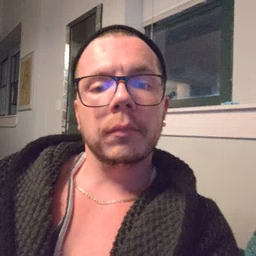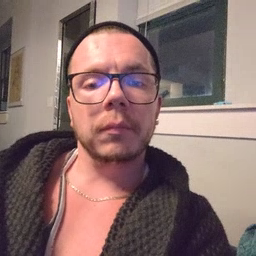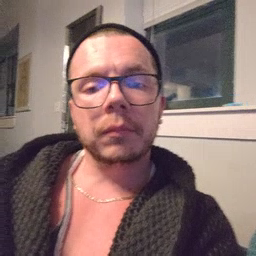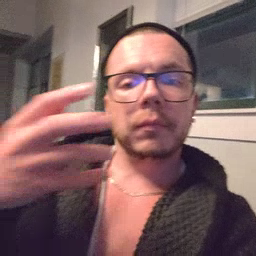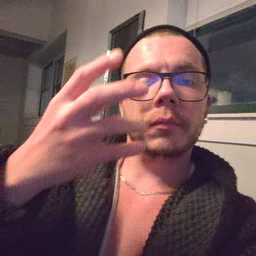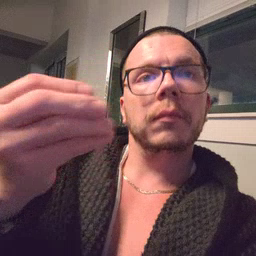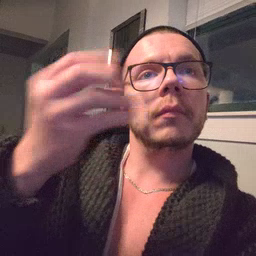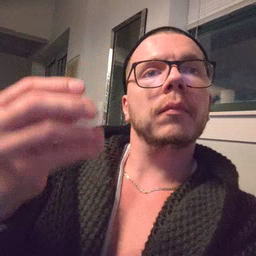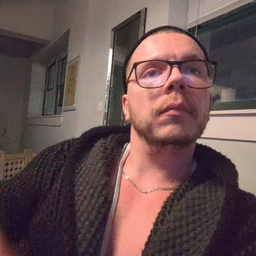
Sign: outside